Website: home-depot
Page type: delivery-shipping
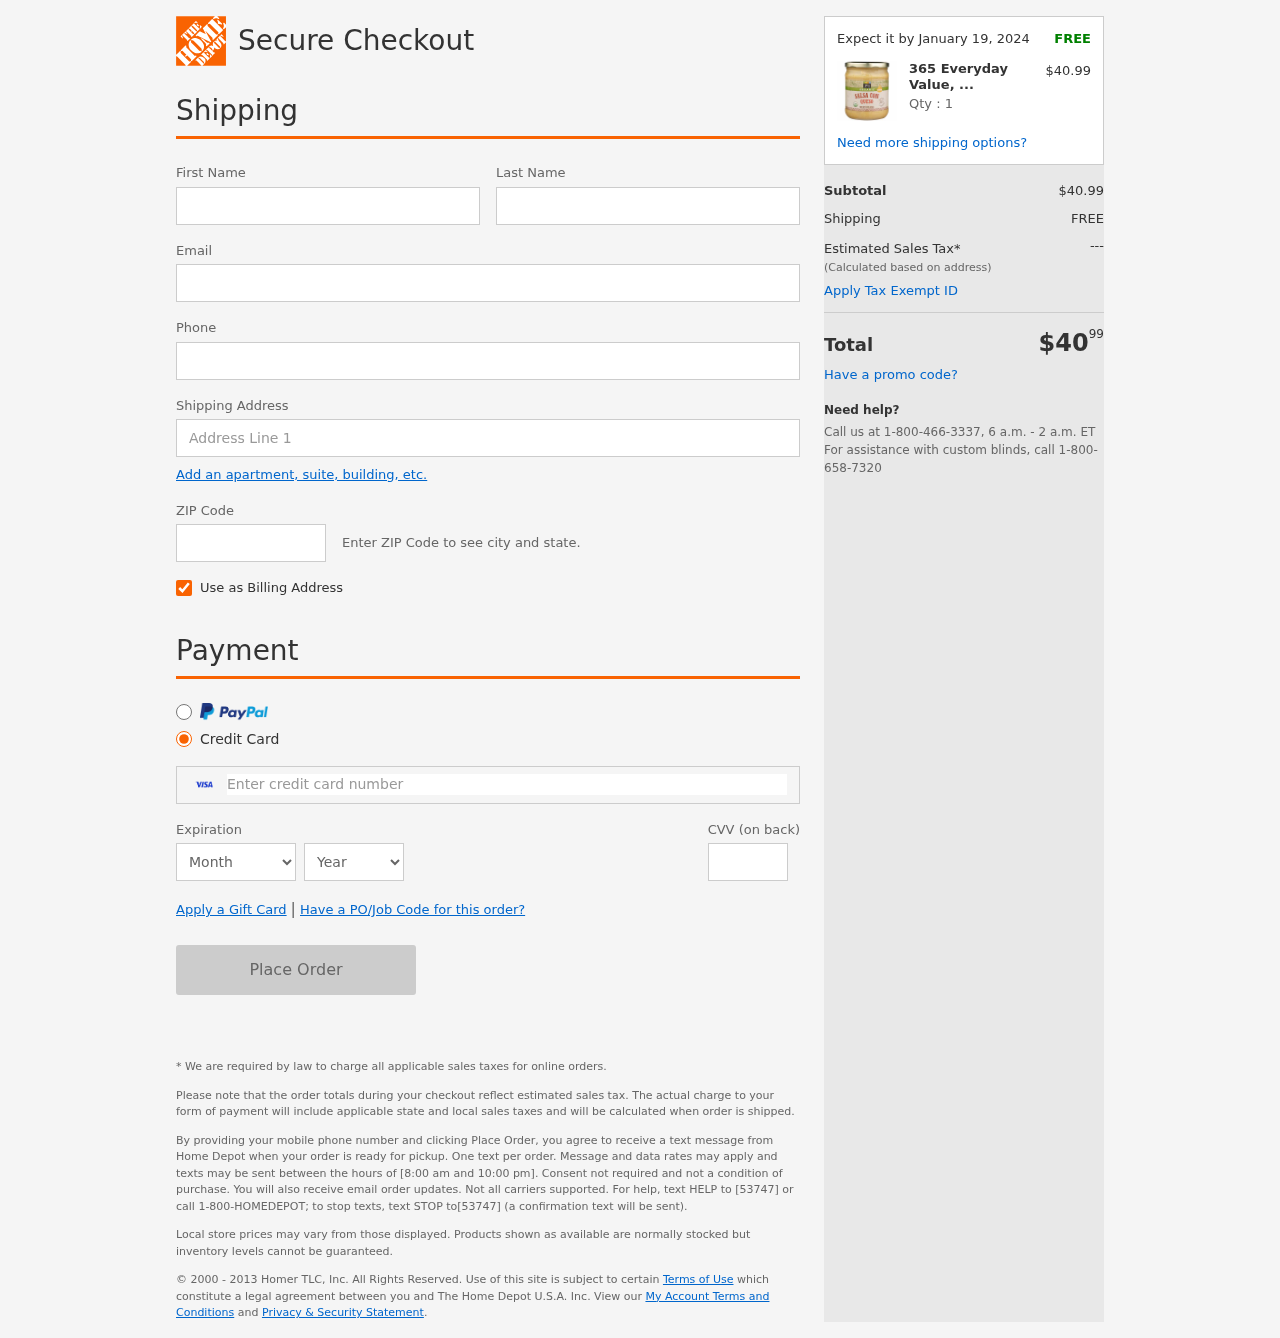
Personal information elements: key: PII_CARD_CVV
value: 351
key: PII_CARD_EXPIRY_MONTH
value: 04
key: PII_CARD_EXPIRY_YEAR
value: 29
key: PII_CARD_NUMBER
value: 4094 2431 6800 9152
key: PII_EMAIL
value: shanelivingston@hotmail.com
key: PII_FIRSTNAME
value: Shane
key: PII_LASTNAME
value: Livingston
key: PII_PHONE
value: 2758632762
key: PII_POSTCODE
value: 68447
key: PII_STREET
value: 07463 Morgan Union Apt. 849
Product elements: key: PRODUCT1_NAME
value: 365 Everyday Value, Organic Salsa Con Queso, 15 Oz
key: PRODUCT1_PRICE
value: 40.99
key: PRODUCT1_QUANTITY
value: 1
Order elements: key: ORDER_DELIVERY_DATE
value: Expect it by January 19, 2024
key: ORDER_SUBTOTAL
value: $40.99
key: ORDER_SHIPPING_COST
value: FREE
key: ORDER_TOTAL
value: $4099